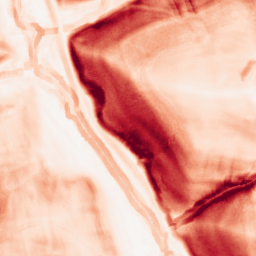
Category: morphological
Decomposition family: morphological_gradient
Decomposition parameters: size: 7
shape: square
Upsampling method: quartic
Upsampling parameters: scale: 4
Upsampling scale: 4